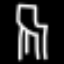
Label: chair